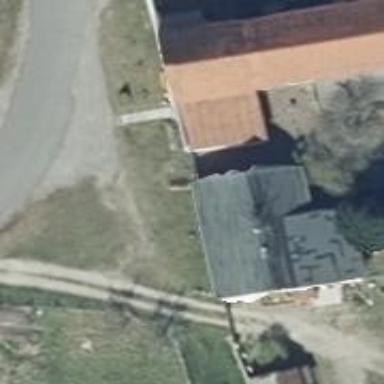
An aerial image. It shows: House with gabled roof. The roof is dark grey and oriented along the building.